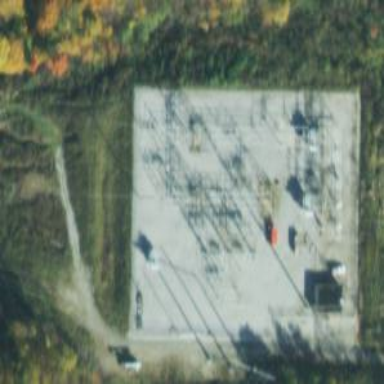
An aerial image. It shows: Switch used for power control.